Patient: sex M, age 54
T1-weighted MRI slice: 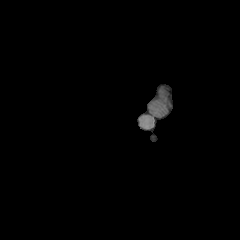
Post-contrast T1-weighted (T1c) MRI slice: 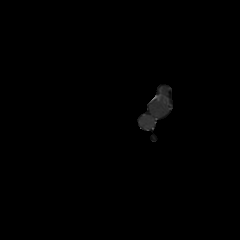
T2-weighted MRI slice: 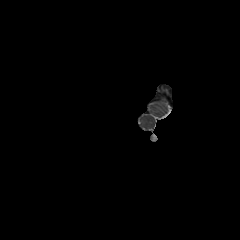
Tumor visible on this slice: no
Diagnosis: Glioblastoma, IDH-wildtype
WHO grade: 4